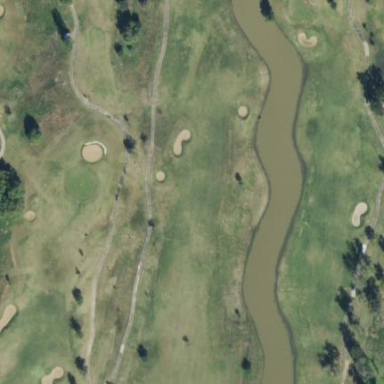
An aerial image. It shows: Grassy area designated as golf fairway.